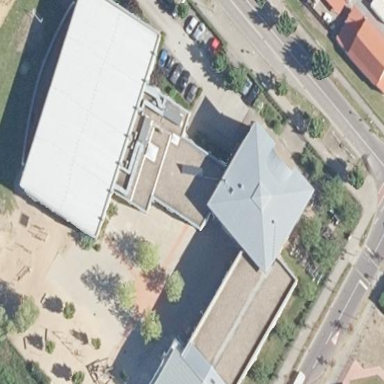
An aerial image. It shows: School.